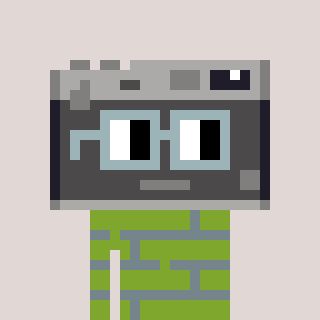
a pixel art character with square dark gray glasses, a camera-shaped head and a slimegreen-colored body on a warm background